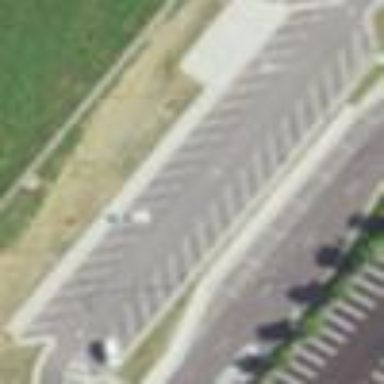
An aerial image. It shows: Parking area with surface.